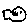
Label: fish